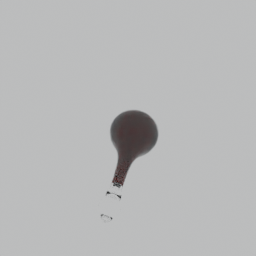
Label: tools